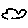
Label: cloud